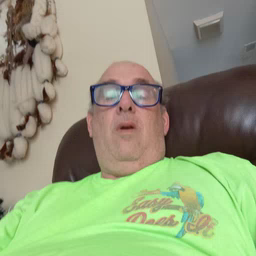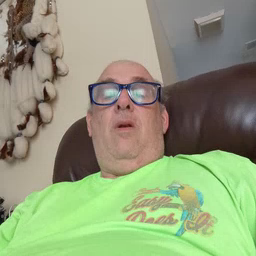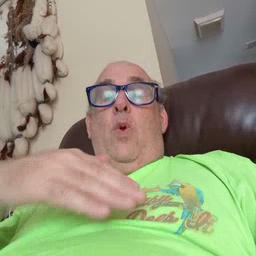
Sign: open